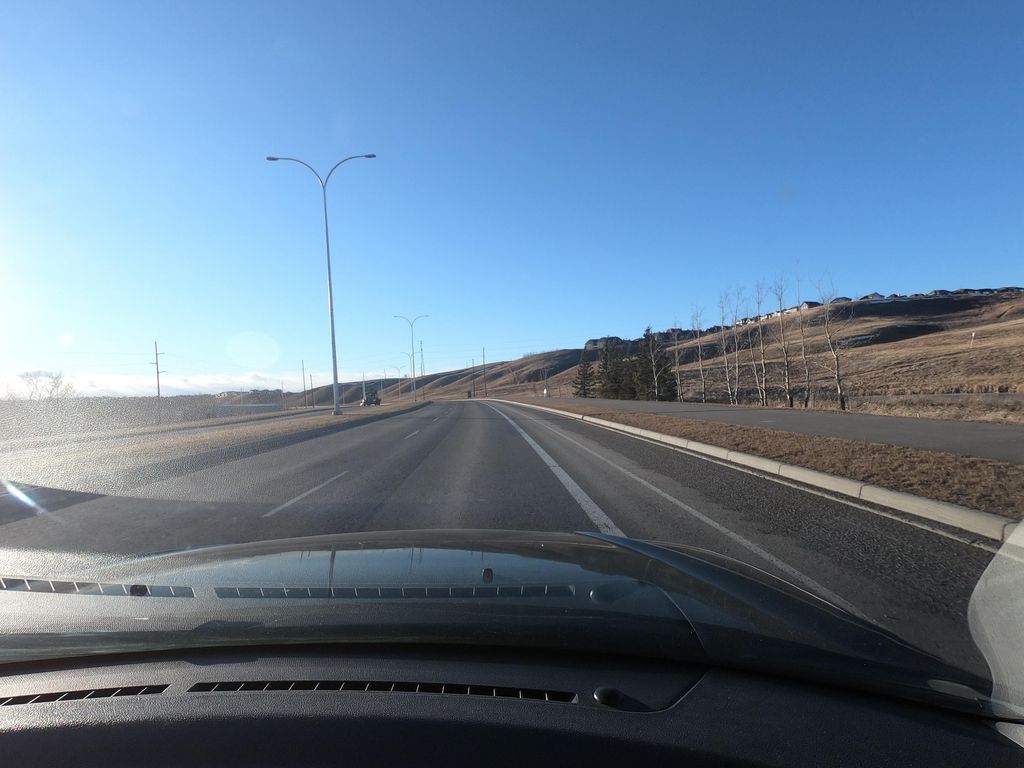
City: calgary